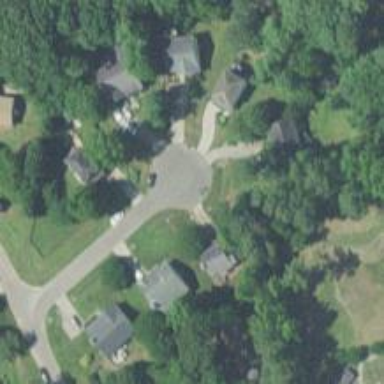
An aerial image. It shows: Residential area within neighborhood.